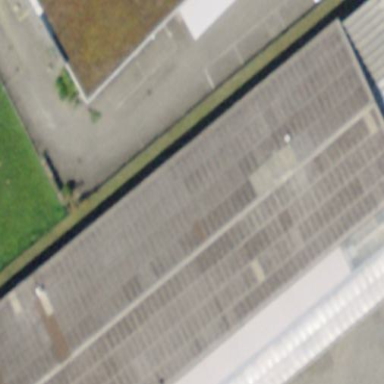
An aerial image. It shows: Industrial building with gabled roof.